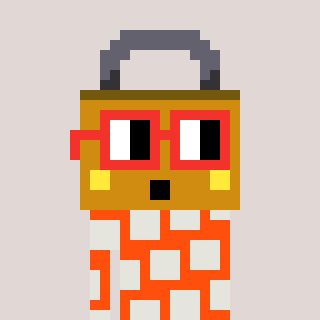
a pixel art character with square red glasses, a lock-shaped head and a orange-colored body on a warm background